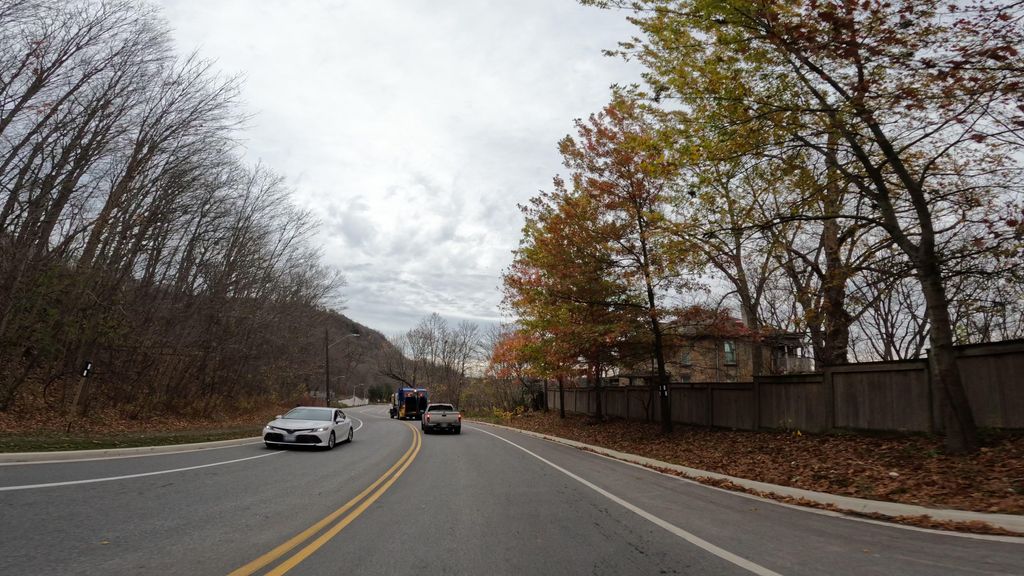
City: hamilton